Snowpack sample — Buffalo Mountain, Silverthorne, Colorado, USA (2/22/26, 2:02 PM MST)
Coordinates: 39.622, -106.113
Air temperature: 33 °F
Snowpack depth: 63 cm
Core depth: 10 cm
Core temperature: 32 °F
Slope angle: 11°, slope face: 116°
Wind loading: low
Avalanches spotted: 0
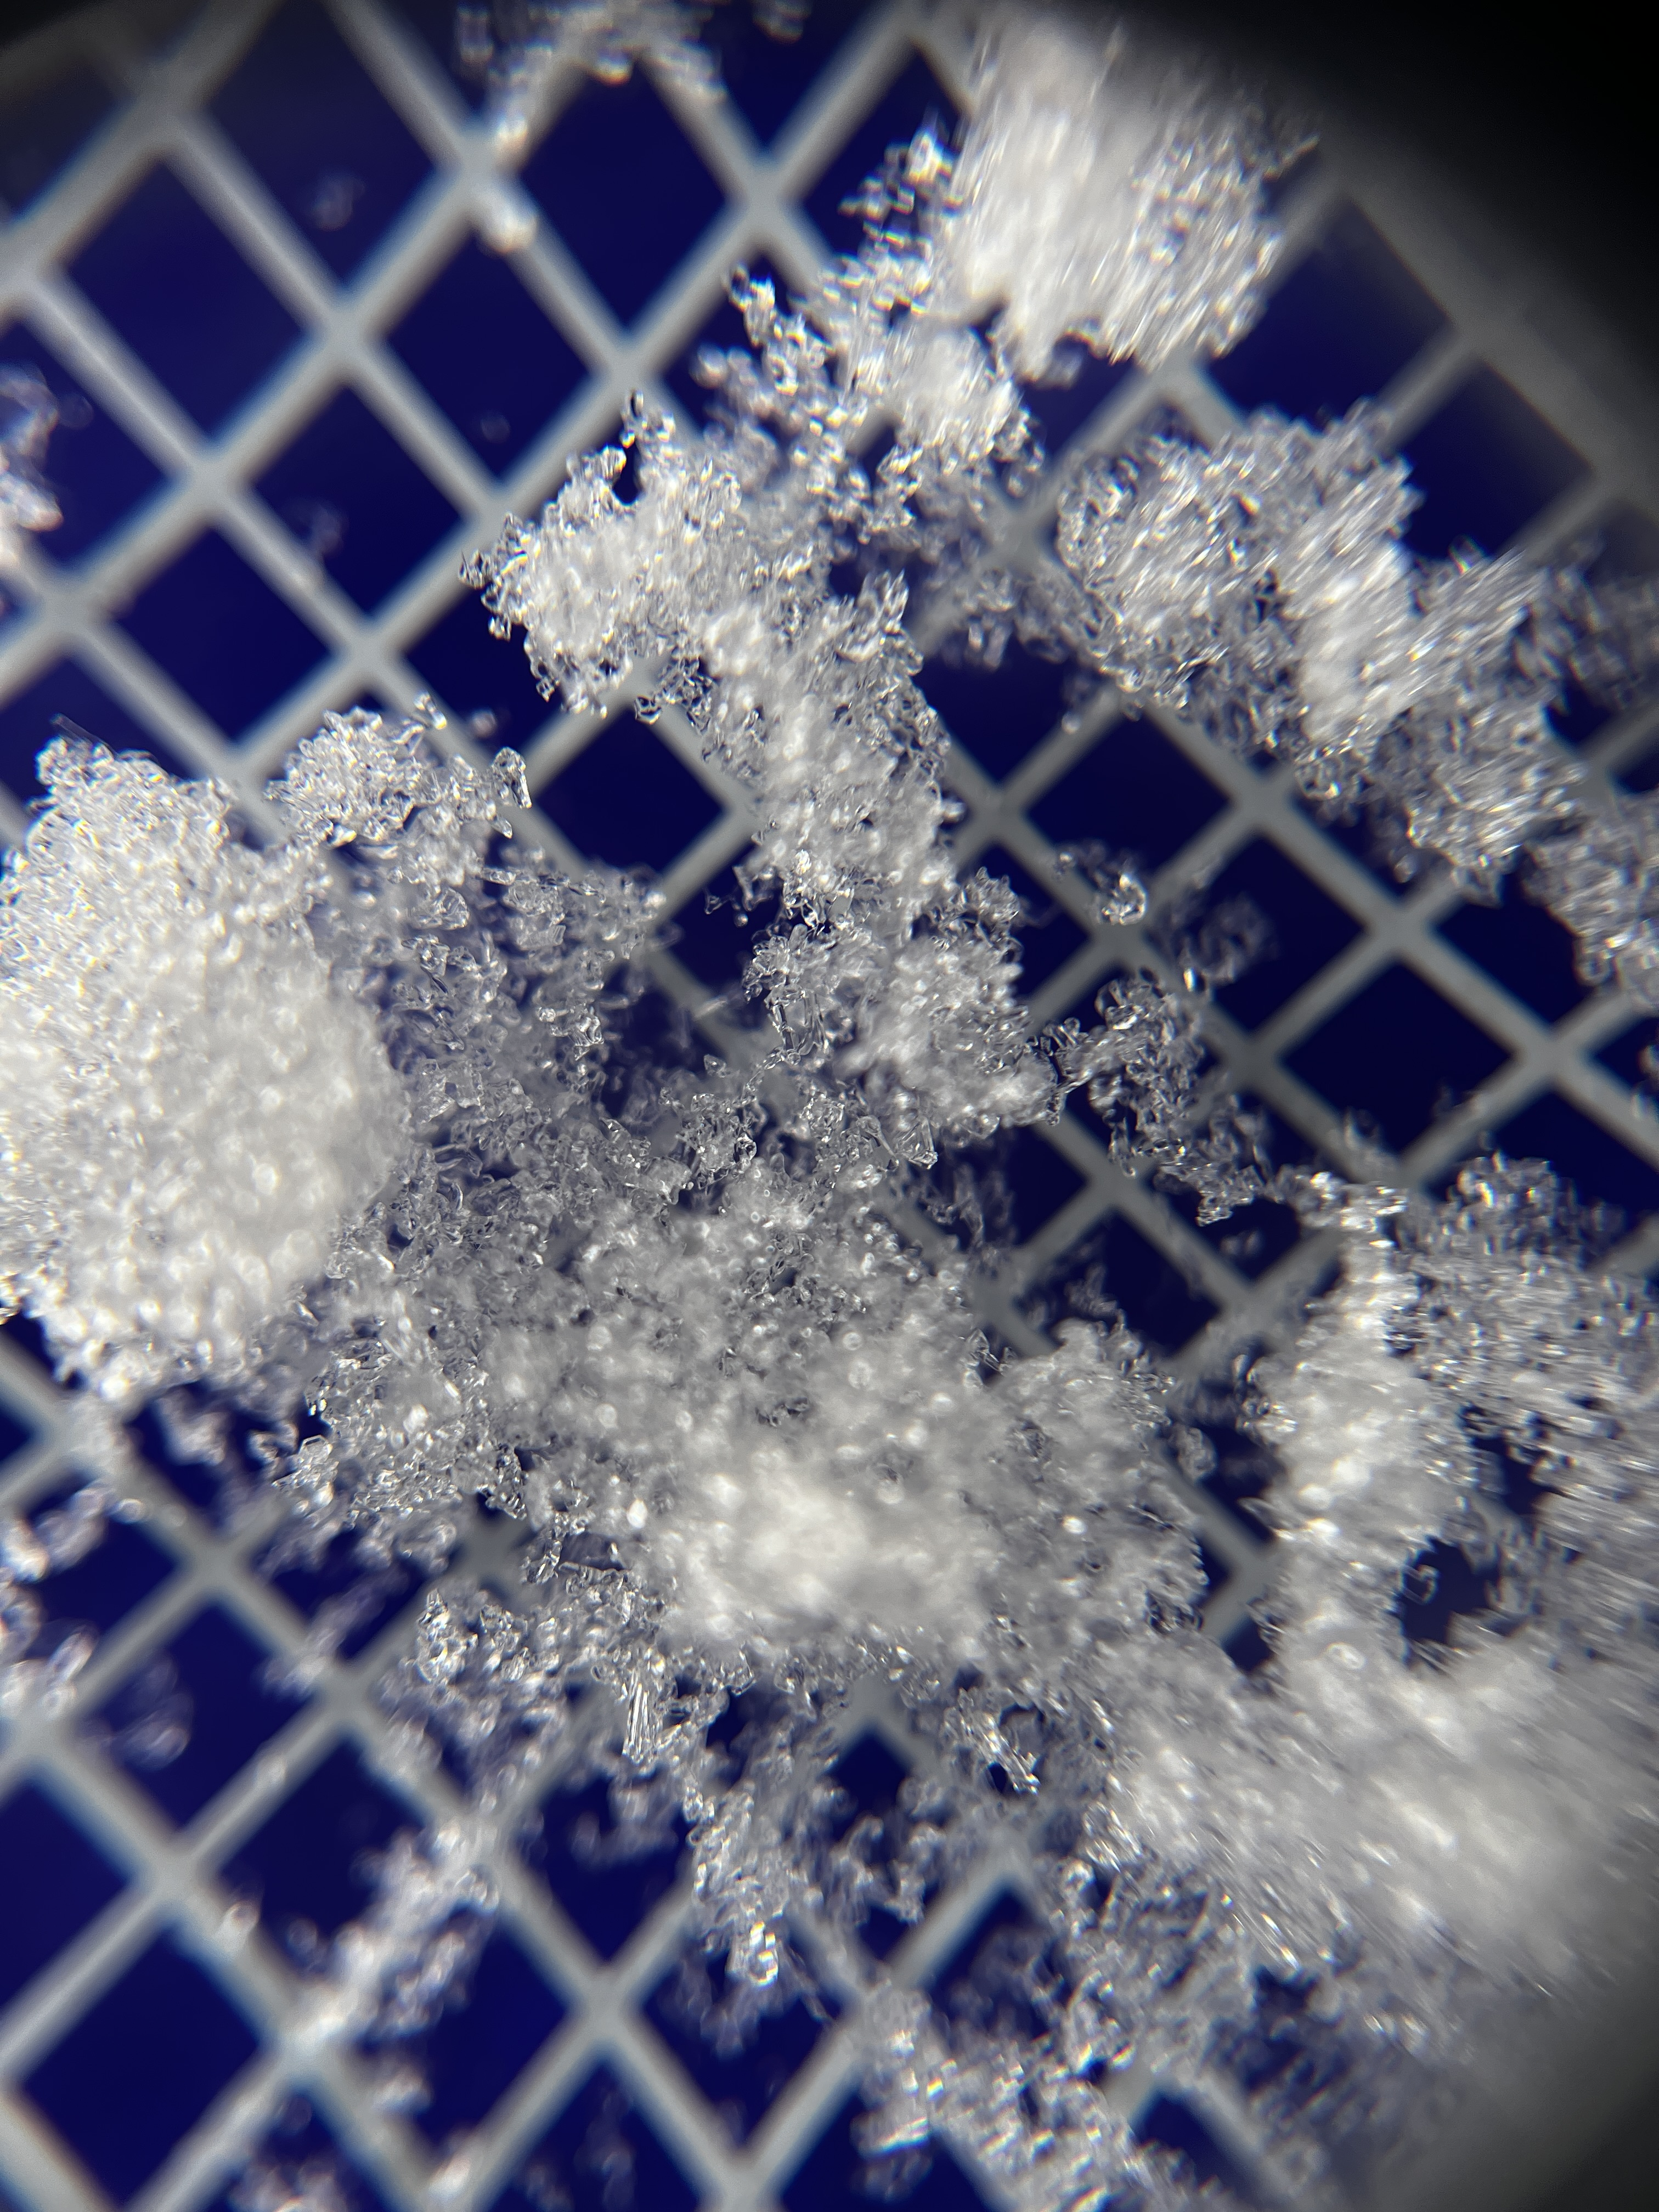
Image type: magnified_profile
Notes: In a firebreak similar to site 1, minimal wind loading with no spotted avalanches (not many faces in view though)